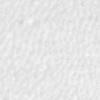
Label: no_change